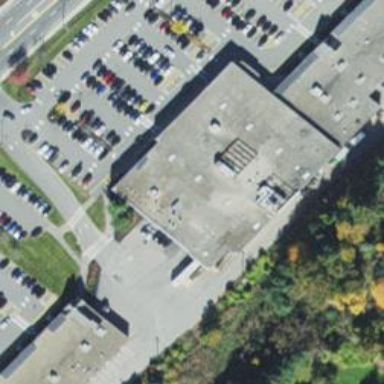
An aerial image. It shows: Supermarket.